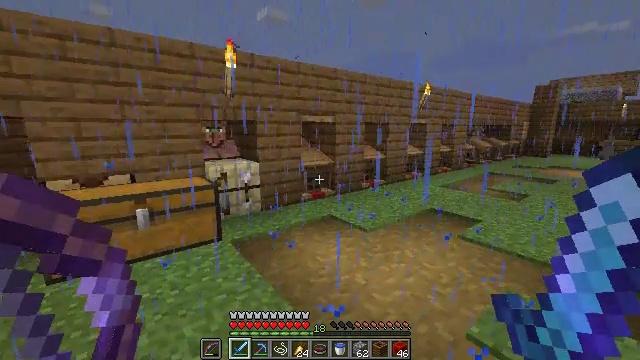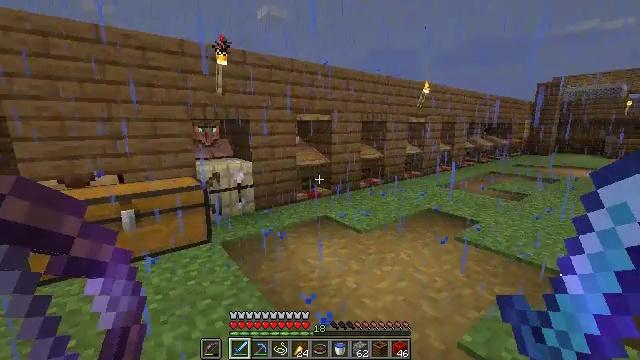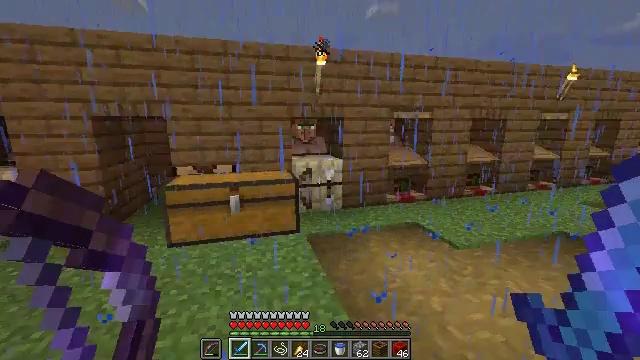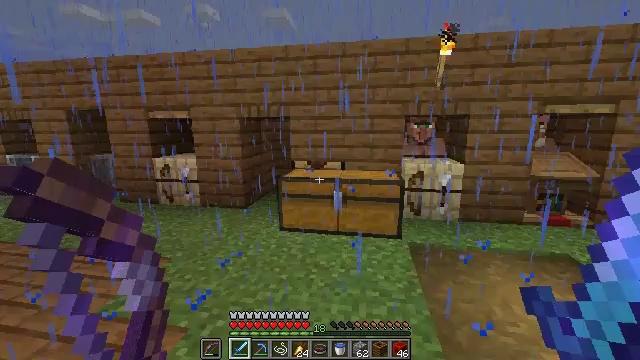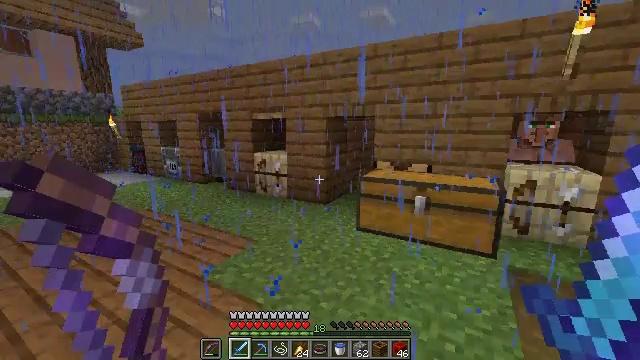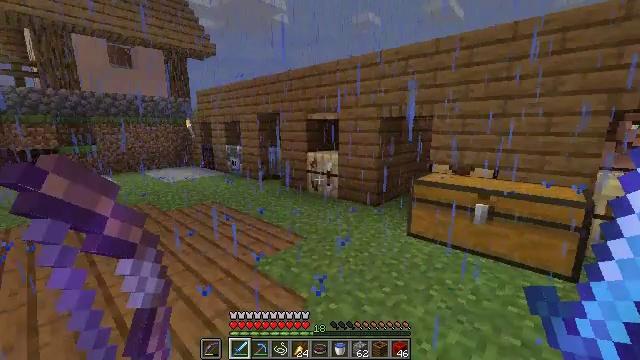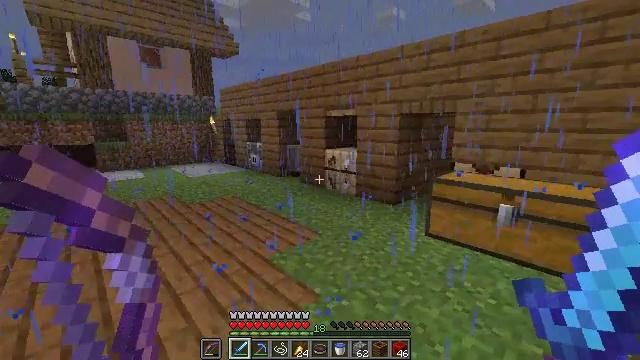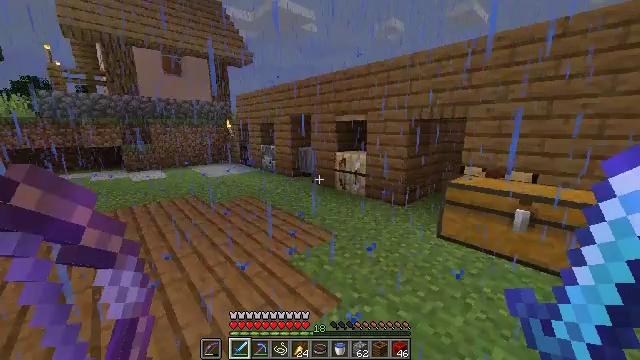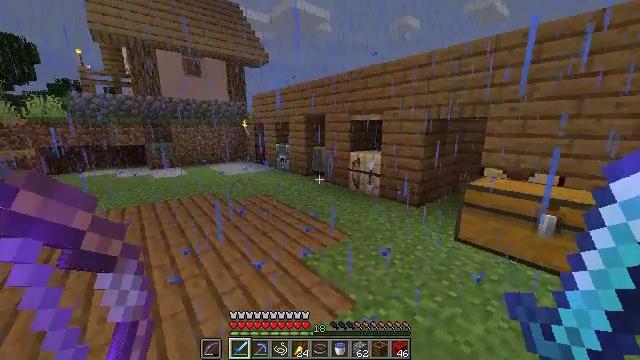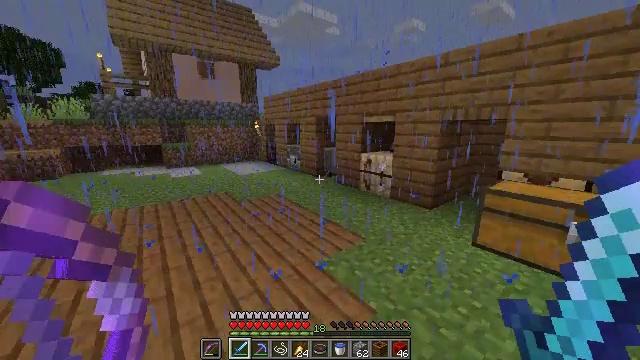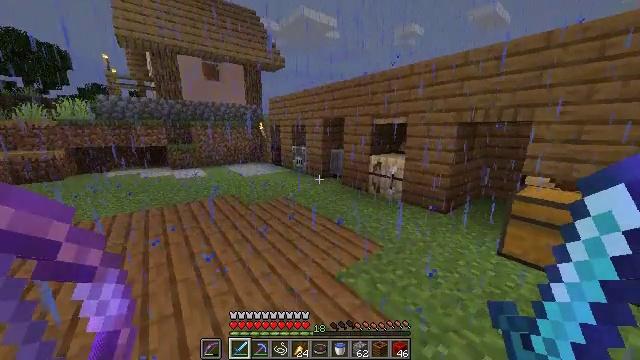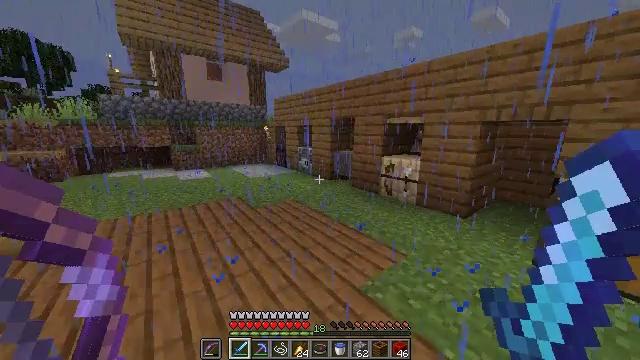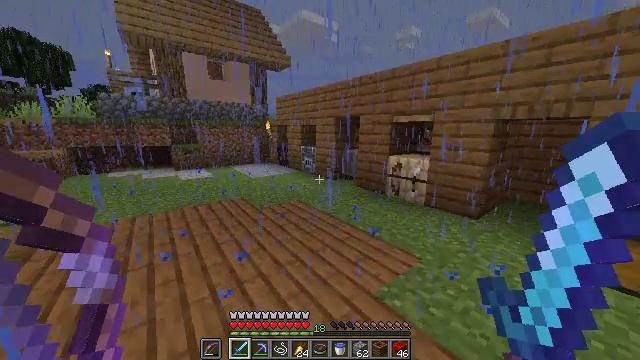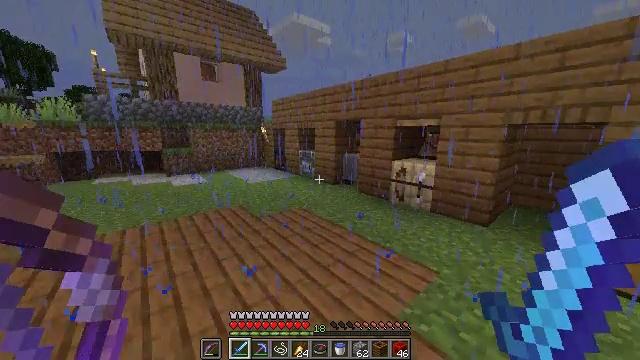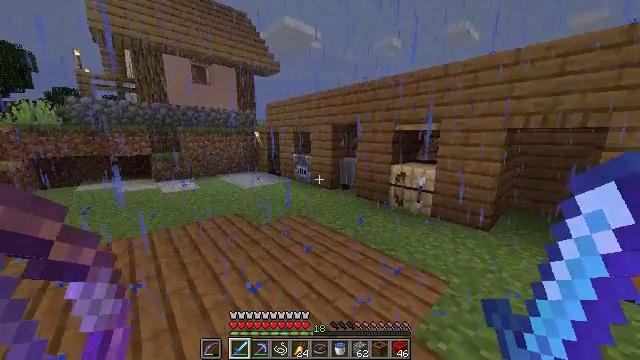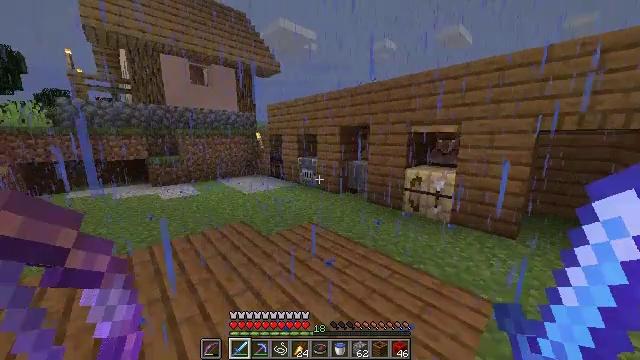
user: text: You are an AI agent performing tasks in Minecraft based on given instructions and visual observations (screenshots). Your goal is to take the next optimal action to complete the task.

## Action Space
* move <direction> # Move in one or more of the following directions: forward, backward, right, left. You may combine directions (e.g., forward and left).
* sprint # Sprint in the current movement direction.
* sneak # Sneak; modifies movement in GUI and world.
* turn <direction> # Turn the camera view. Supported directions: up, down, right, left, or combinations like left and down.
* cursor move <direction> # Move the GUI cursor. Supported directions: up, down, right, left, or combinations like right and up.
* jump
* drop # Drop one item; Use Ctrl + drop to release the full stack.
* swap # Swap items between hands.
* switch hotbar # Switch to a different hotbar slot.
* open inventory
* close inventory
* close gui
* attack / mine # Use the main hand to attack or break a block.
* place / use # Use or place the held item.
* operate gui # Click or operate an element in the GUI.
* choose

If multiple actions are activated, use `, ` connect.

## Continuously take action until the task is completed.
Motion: motion action
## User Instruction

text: Dig up the grass block for dirt.
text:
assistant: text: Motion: move forward and move right
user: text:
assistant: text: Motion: move forward and move right, turn left
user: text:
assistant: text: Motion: move forward and move right, turn left
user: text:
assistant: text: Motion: turn left
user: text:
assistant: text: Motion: turn left
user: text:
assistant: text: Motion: move forward and move left, turn left
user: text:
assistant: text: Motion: move forward and move left, turn left
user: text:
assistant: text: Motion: move forward and move left, turn left
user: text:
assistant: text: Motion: move forward and move left, turn left
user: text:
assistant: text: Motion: move forward and move left
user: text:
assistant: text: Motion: move forward and move left
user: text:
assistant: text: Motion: move forward and move left
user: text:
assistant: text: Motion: move forward and move left, turn right
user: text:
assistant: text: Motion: move forward and move left, turn right
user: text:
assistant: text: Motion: move forward and move left, turn right
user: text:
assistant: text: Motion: move forward and move left, turn right
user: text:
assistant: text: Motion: move forward and move left, turn right
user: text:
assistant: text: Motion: move forward and move left, turn right
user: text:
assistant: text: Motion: move forward and move left, turn right
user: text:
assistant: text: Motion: move forward and move left, turn right and down
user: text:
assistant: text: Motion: move forward and move left, turn right
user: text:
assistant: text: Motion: move forward and move left, turn right
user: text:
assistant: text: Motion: move forward and move left
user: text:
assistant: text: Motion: move forward and move left
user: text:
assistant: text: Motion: move left
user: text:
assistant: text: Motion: no_op
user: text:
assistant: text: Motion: move forward and move left, turn down
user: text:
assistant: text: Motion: move forward and move left, turn left and down
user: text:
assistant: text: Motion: move forward and move left, turn left
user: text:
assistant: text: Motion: move forward and move left, turn left